Interaction volume radius: 10 \u00c5
Interaction volume height: 10 \u00c5
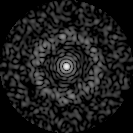
Disorder parameter: 0.8173